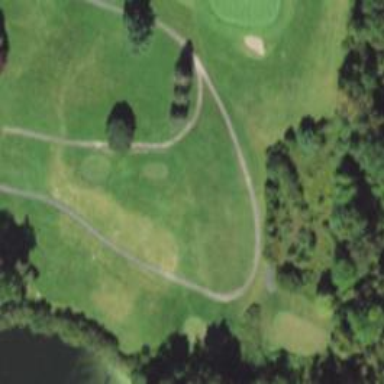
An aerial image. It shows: Service road designated as golf cart path.